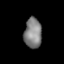
Tissue: lung
Cell type: T cells
Senescence score: 0.2045
Nuclear area (px): 514
Mean DAPI intensity: 128.981